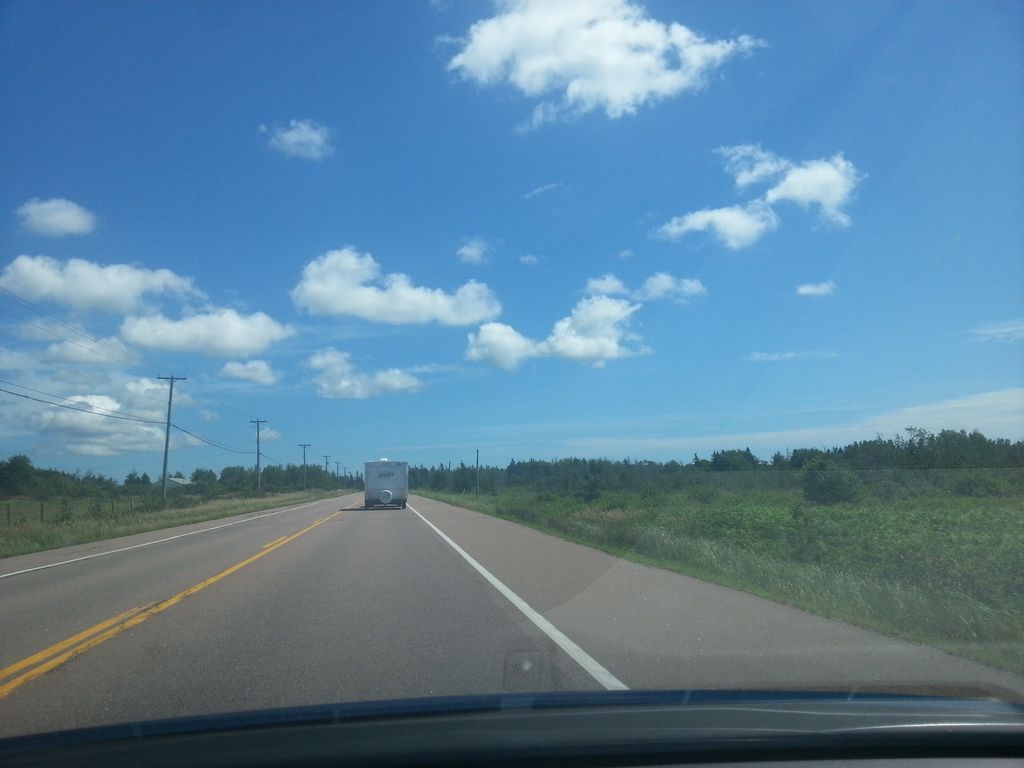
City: charlottetown